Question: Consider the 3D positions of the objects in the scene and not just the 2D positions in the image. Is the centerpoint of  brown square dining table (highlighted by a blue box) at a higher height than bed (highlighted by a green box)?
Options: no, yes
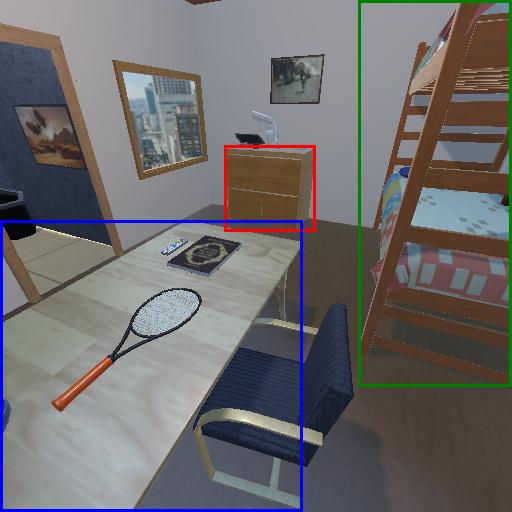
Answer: no